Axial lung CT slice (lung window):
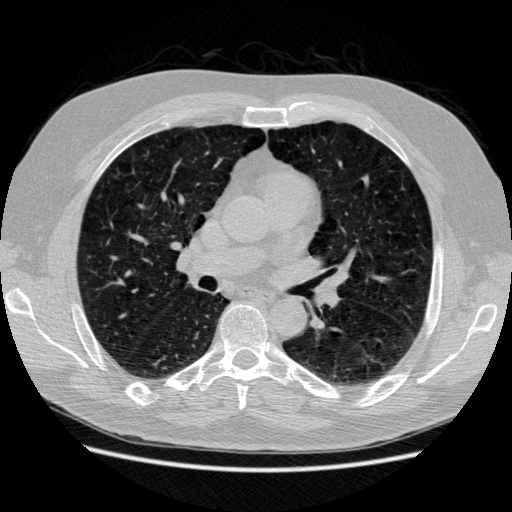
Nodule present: no